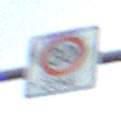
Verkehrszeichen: BeginnZone30
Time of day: Midday
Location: Outdoor (Suburban)
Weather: Overcast
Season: NotSpecified
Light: Natural